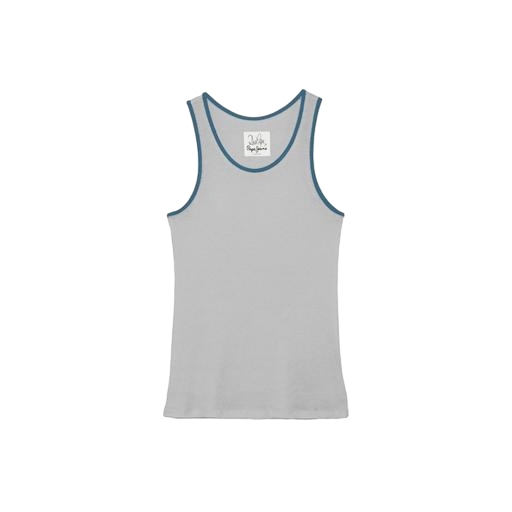
gray rib tank, gray women's easy tank, blue women's racer tank, white background